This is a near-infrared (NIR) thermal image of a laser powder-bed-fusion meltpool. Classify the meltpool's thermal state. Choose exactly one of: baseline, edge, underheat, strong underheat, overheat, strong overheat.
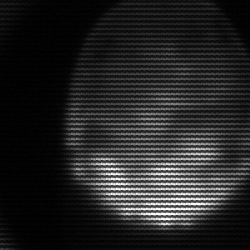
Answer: edge